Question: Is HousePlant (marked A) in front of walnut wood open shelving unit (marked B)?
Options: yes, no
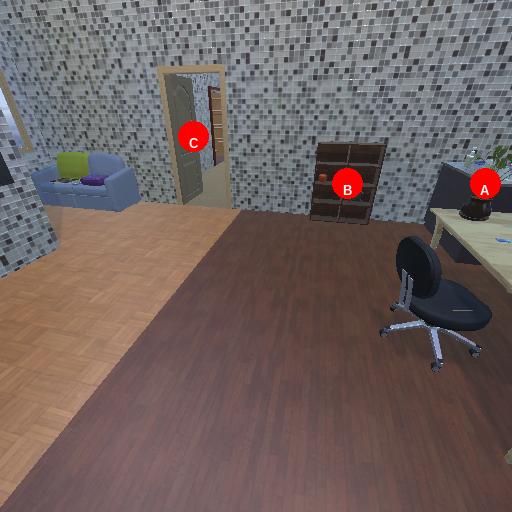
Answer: yes